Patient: sex M, age 48
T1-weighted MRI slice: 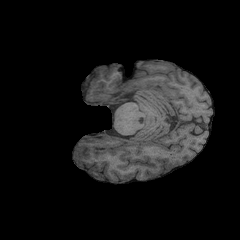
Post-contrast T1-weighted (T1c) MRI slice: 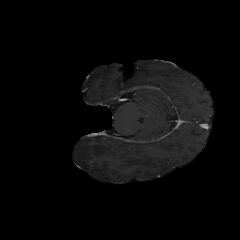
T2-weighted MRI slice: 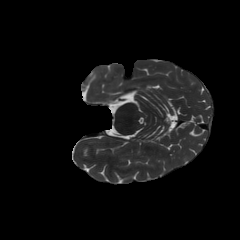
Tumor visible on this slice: no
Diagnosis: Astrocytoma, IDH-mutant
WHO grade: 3